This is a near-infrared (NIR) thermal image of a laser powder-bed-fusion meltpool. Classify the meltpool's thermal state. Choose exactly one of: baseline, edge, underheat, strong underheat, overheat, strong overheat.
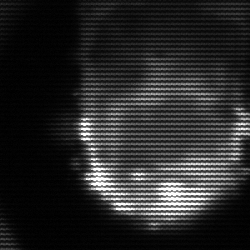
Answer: baseline